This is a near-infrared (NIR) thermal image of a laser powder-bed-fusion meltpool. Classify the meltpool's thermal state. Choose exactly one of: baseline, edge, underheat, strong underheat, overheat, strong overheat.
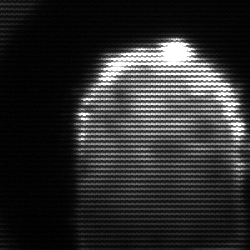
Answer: baseline